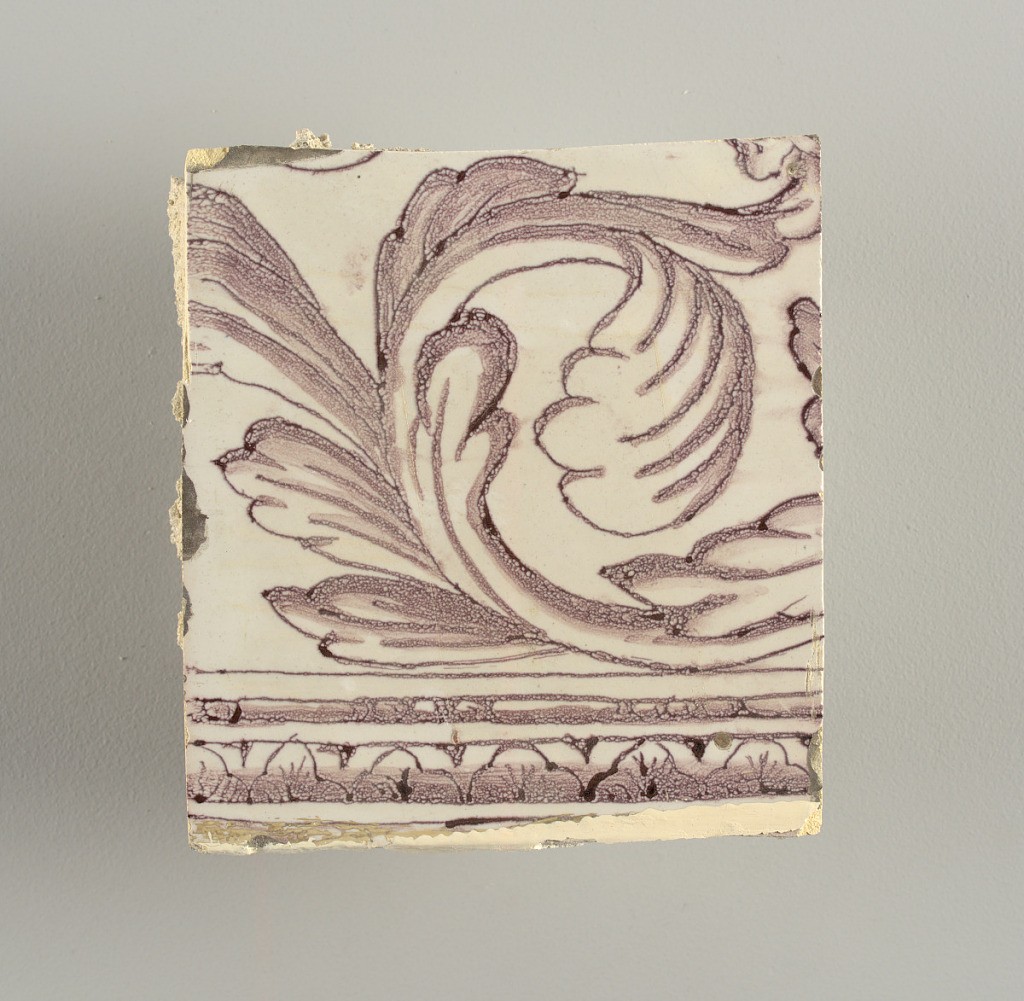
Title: Tile wall facing
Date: ca. 1725
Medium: Tin-glazed earthenware, underglaze
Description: Horizontal rectangle.  Thirty tiles wide and twenty-three tiles high with opening for fireplace eleven tiles wide and ten high.  Foliage arabesques disposed about three vertical axes from which are emphazised by urns at center and right, and at left by the figure of a standing woman carrying an infant on her arm and accompanied by two children.